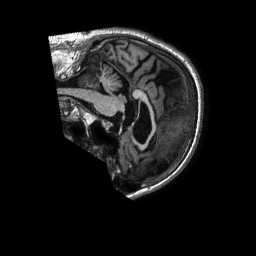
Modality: T1w
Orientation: sagittal
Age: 78
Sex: male
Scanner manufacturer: philips
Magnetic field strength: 1.5 T
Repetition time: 0.008295 s
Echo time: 0.003807 s